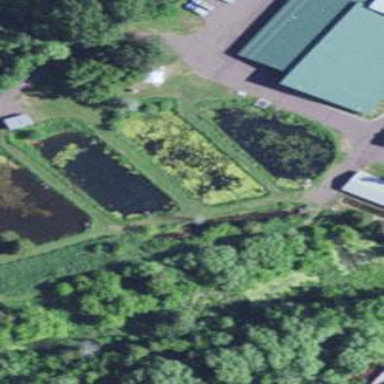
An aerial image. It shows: Aquaculture reservoir.